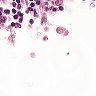
Metastatic tissue present: no